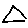
Label: triangle